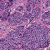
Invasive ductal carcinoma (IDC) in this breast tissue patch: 1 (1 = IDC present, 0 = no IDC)